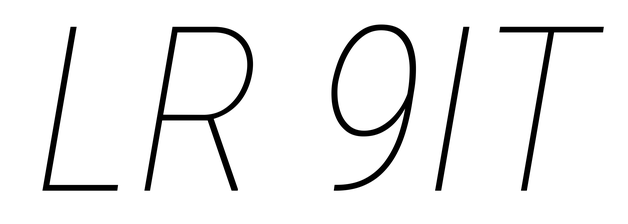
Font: Roboto-Italic_Condensed_Thin_Italic